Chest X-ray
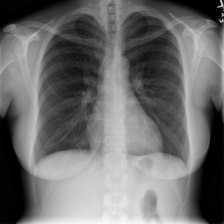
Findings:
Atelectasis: negative
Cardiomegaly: negative
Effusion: negative
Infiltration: positive
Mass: negative
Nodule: negative
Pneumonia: negative
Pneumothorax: negative
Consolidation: negative
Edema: negative
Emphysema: negative
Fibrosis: negative
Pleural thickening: negative
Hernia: negative